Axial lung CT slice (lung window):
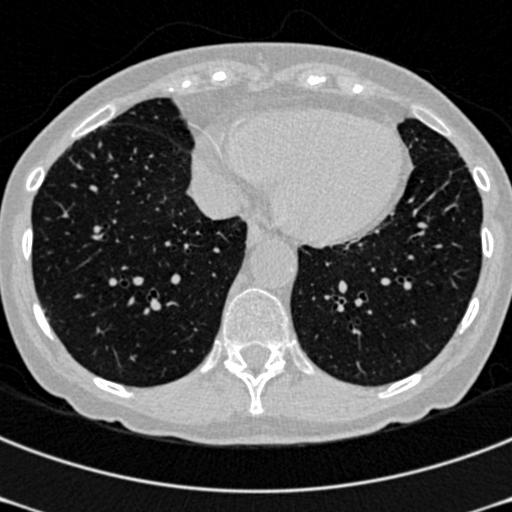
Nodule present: no